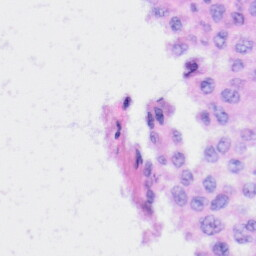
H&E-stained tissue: Liver